A spectrogram of one vibration snapshot from a rotating-machine test bench is shown (time on one axis, frequency on the other). Classify the rotor condition as one of: normal, misalignment, unbalance, looseness.
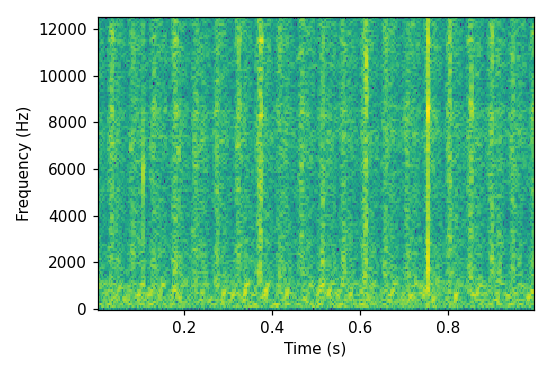
Answer: looseness